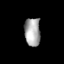
Tissue: lung
Cell type: Epithelial cells
Senescence score: 0.2244
Nuclear area (px): 442
Mean DAPI intensity: 167